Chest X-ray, PA view. Patient: 21 years old, sex M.
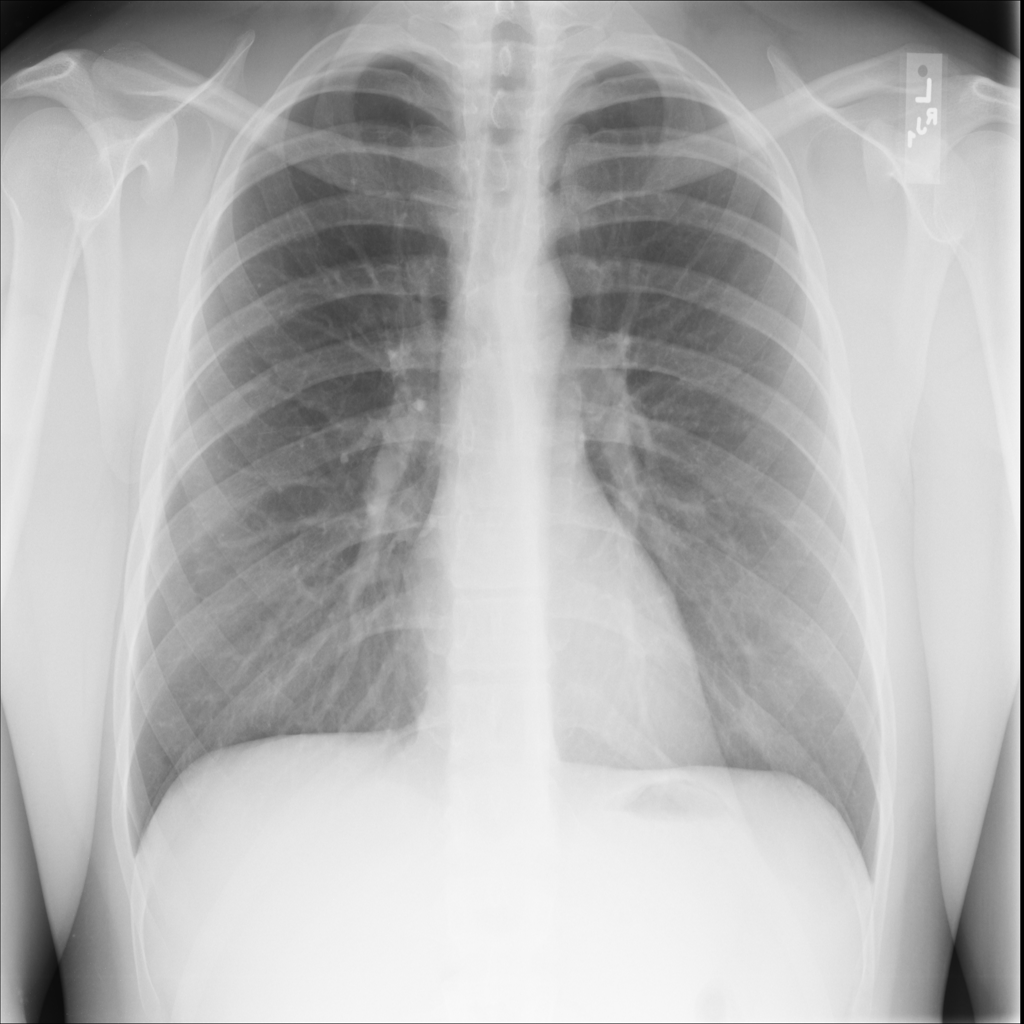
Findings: No Finding